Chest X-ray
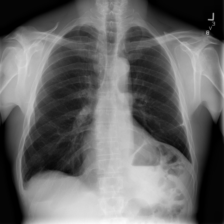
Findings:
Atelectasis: positive
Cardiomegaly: negative
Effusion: negative
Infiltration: negative
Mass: negative
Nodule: negative
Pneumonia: negative
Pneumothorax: negative
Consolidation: negative
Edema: negative
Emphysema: negative
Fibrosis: negative
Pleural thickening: negative
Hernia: negative